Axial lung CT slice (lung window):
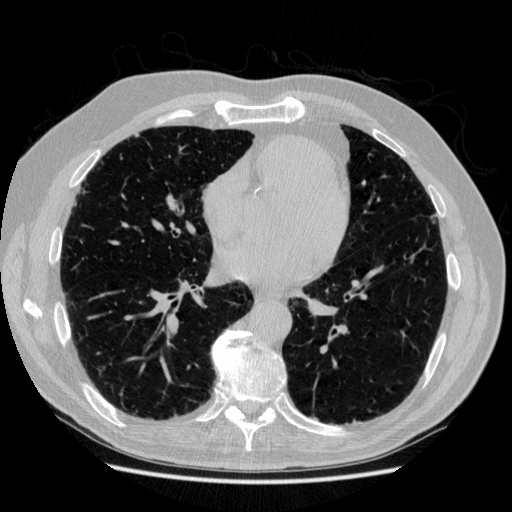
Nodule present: no